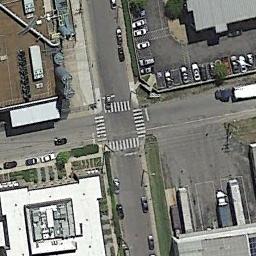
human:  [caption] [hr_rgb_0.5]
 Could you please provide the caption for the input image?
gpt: An intersection with normal traffic is between some buildings and a parking lot .

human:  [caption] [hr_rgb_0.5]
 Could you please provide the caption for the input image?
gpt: There are two zebra crossings at the intersection .

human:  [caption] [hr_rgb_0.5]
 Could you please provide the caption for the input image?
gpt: There are several moving vehicles on the road at the intersection, There are many buildings and some trees around the intersection, And many cars are parked in the open space beside the intersection .

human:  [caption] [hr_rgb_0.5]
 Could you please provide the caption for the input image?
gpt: There are many buildings of different shapes and sizes beside the intersection .

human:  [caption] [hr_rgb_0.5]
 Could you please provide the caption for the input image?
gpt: There are some white buildings and a parking lot beside the intersection .